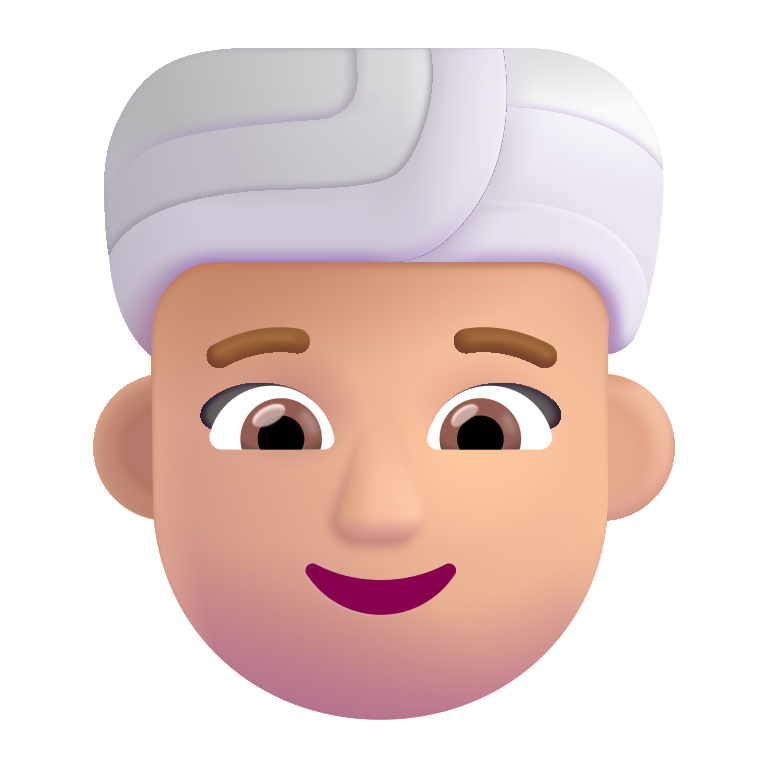
woman wearing turban color  light